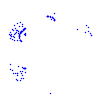
Particle: proton